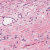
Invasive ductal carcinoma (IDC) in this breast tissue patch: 0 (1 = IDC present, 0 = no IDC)